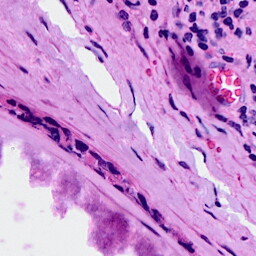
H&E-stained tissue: Breast